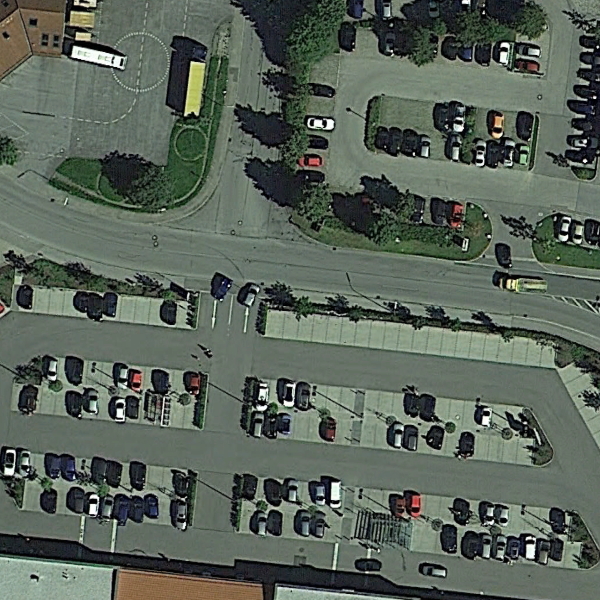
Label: Parking